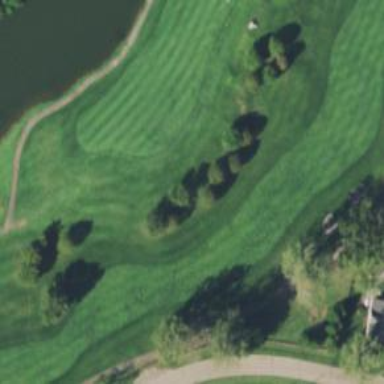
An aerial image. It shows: Grassy area designated as golf fairway.